Interaction volume radius: 5 \u00c5
Interaction volume height: 15 \u00c5
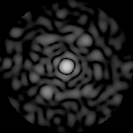
Disorder parameter: 0.81